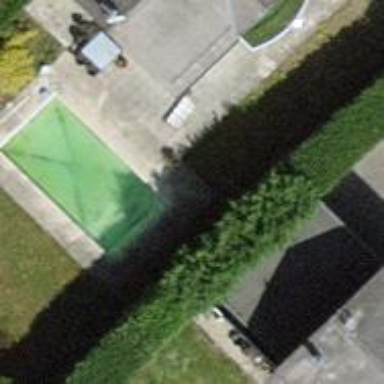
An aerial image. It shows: Swimming pool located in leisure land.